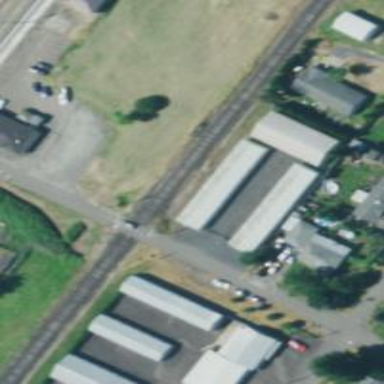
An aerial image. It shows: Railway level crossing.